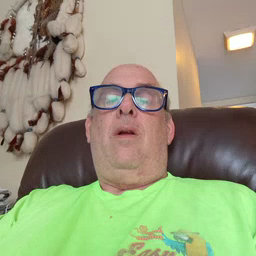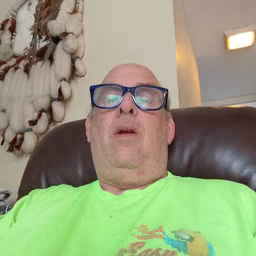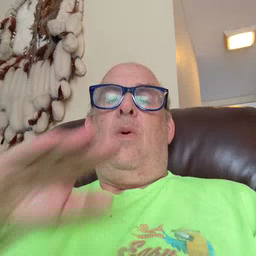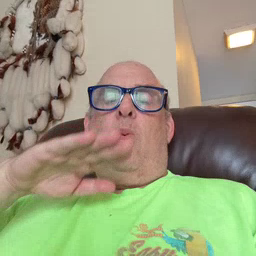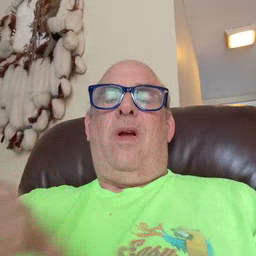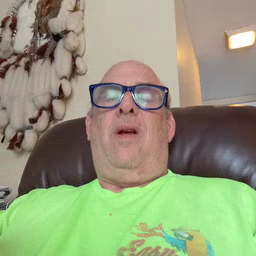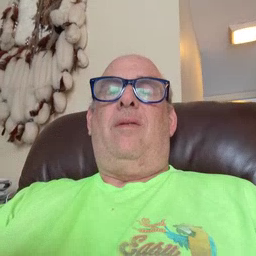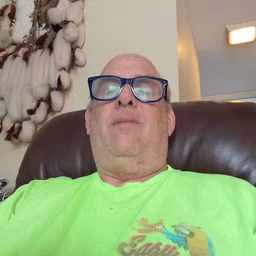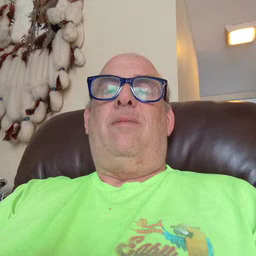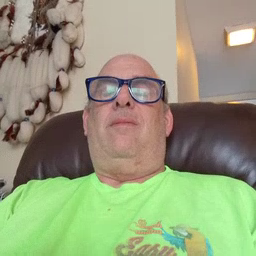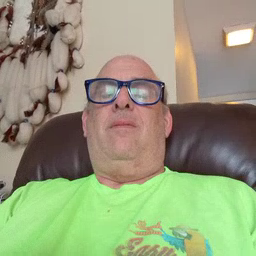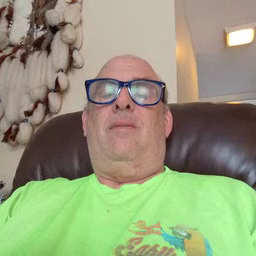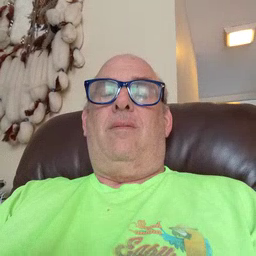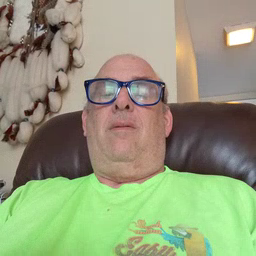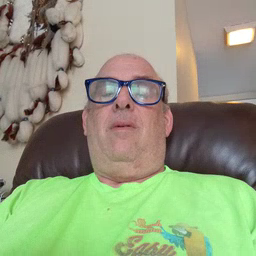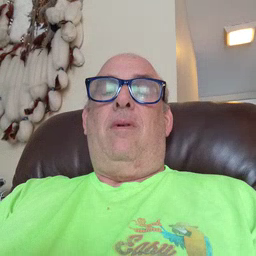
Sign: quiet